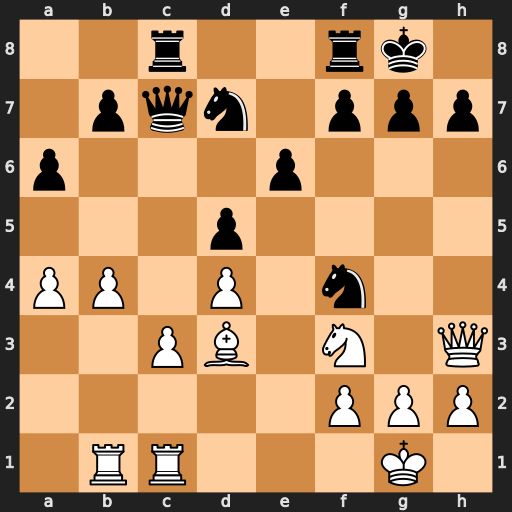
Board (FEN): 2r2rk1/1pqn1ppp/p3p3/3p4/PP1P1n2/2PB1N1Q/5PPP/1RR3K1
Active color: w
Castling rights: -
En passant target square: -
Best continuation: Qxh7#